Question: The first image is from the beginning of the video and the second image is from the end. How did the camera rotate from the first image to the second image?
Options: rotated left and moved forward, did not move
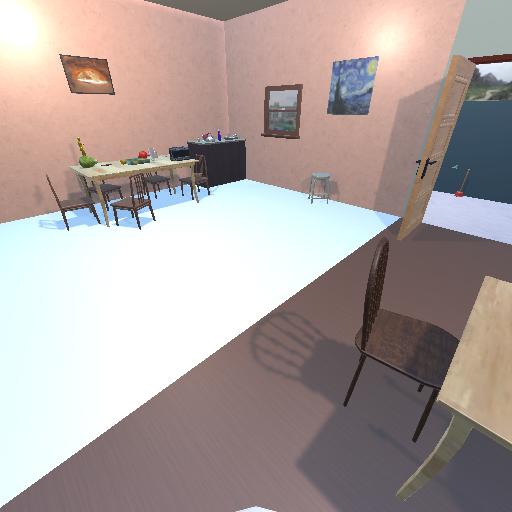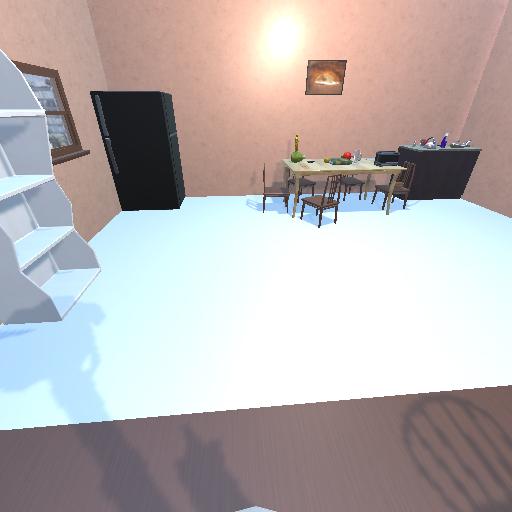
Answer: rotated left and moved forward